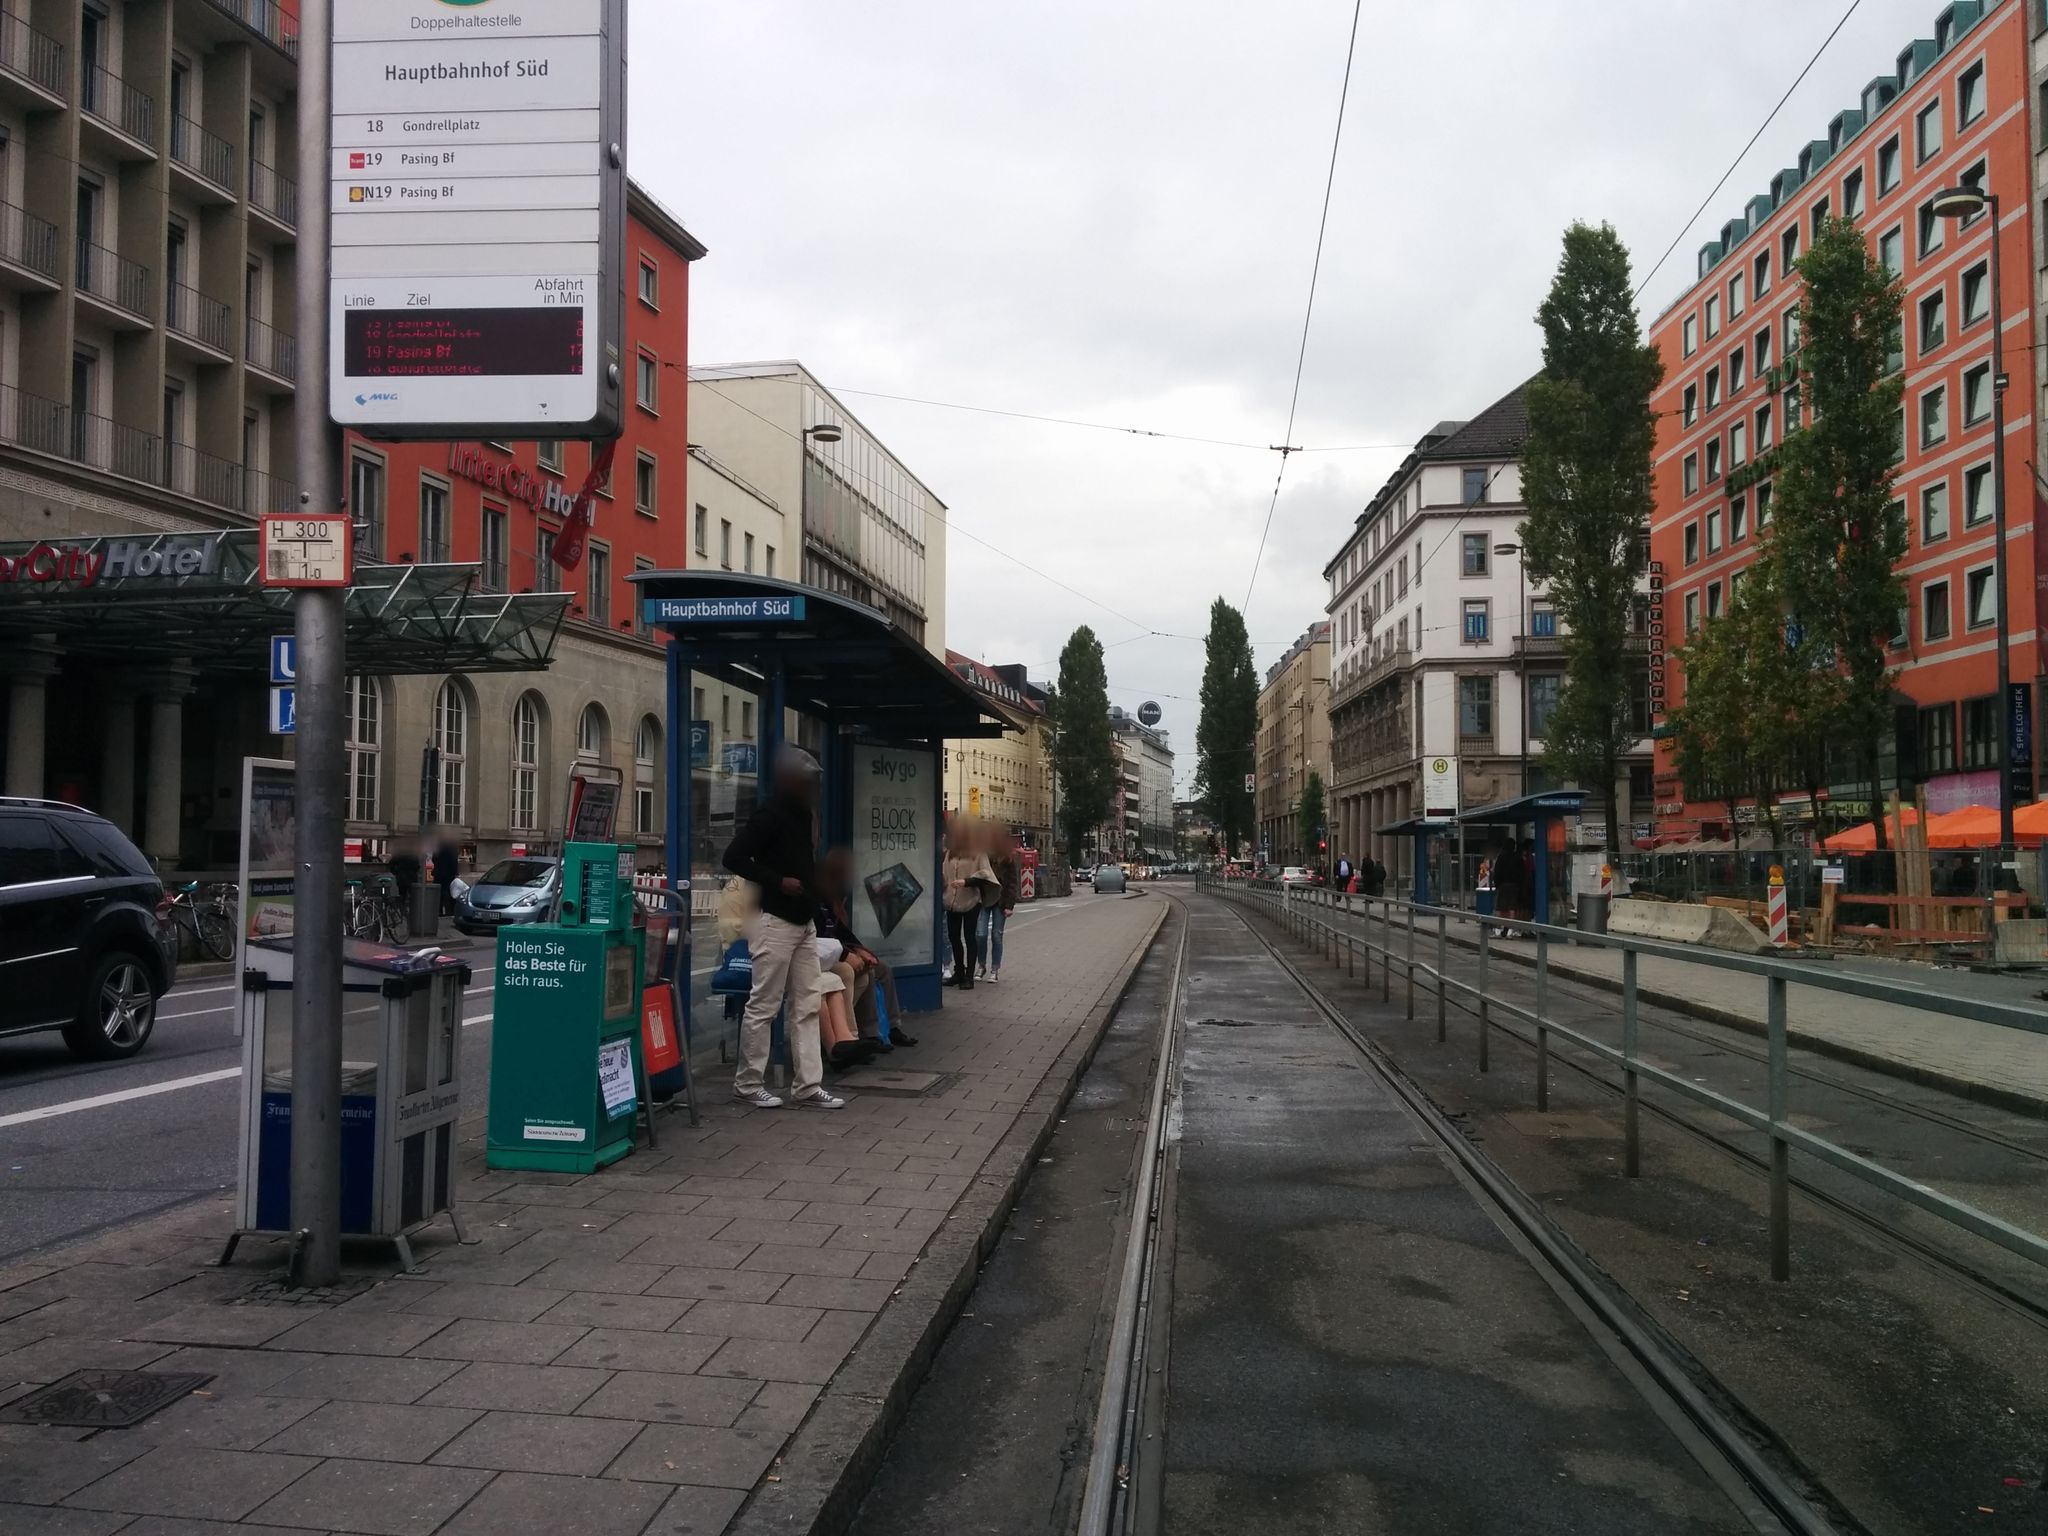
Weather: clear
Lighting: day
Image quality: good
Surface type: walking surface
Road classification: steps, footway
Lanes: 2
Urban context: urban centre
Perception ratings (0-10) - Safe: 2.71, Lively: 7.71, Beautiful: 2.97, Boring: 3.98, Depressing: 6.14, Wealthy: 6.32